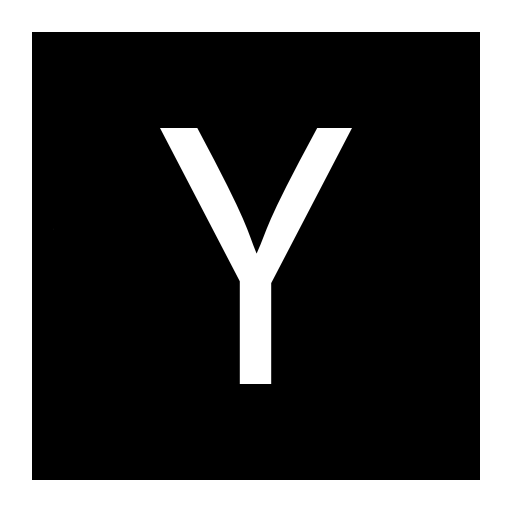
Tags: icon, FontAwesome, fa-icon, brand, hacker, news